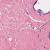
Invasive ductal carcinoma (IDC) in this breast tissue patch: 0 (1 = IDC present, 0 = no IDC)